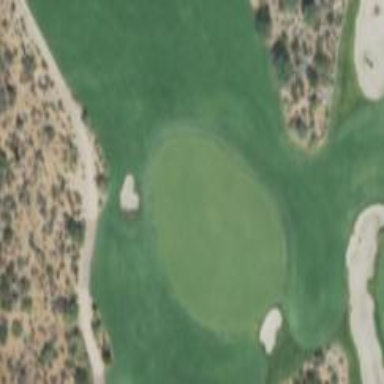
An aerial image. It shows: Golf green.